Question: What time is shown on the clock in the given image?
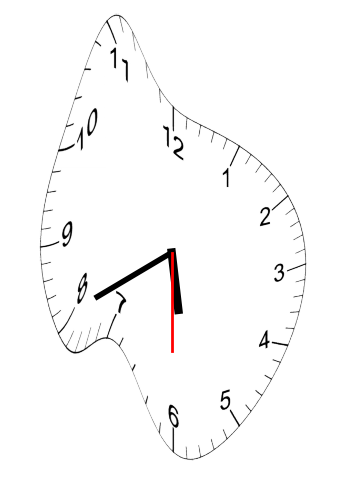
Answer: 05:40:30